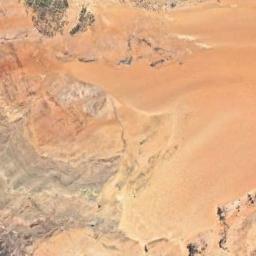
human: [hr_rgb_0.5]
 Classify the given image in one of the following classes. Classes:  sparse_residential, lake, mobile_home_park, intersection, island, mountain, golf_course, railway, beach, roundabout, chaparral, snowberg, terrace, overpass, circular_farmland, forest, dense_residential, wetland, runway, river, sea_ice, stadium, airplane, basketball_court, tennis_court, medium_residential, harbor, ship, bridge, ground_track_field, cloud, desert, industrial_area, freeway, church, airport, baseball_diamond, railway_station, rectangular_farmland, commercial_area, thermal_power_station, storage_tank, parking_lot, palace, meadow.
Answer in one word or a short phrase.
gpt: desert